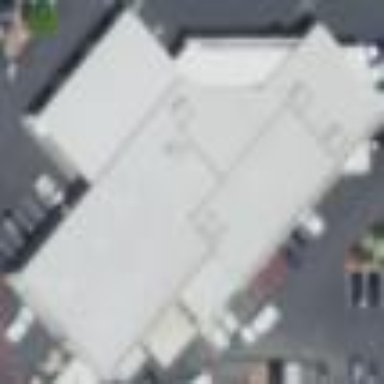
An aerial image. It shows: Retail building that houses car shop.